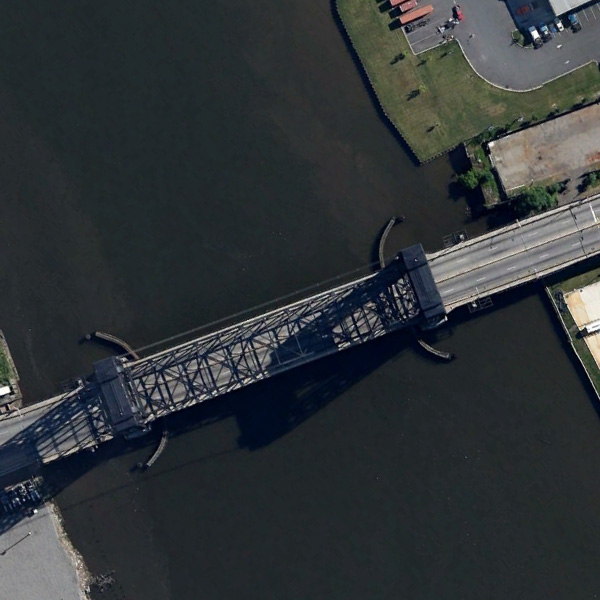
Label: Bridge